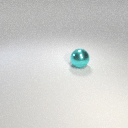
large cyan metal sphere